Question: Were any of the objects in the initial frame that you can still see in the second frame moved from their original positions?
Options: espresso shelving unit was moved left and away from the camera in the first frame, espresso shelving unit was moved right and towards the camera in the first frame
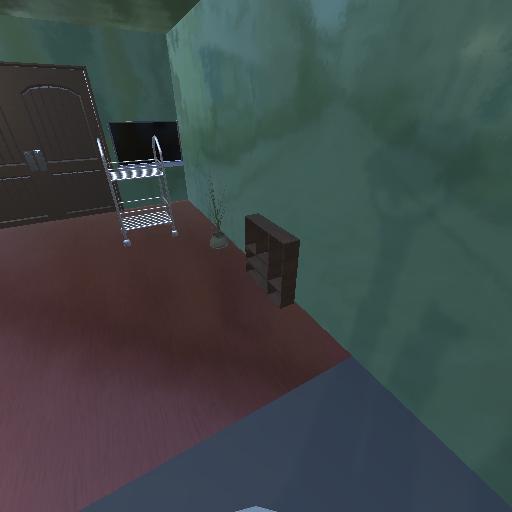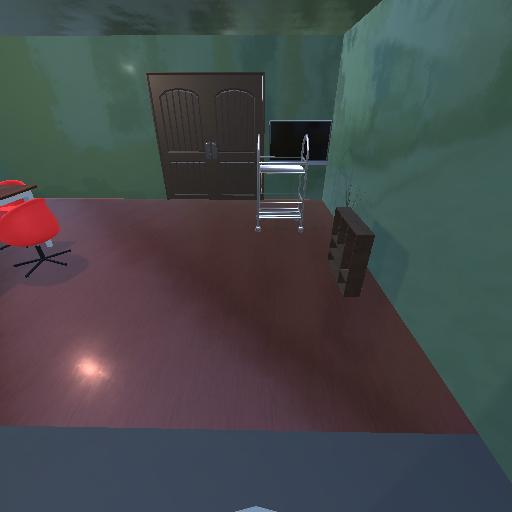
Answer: espresso shelving unit was moved left and away from the camera in the first frame